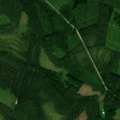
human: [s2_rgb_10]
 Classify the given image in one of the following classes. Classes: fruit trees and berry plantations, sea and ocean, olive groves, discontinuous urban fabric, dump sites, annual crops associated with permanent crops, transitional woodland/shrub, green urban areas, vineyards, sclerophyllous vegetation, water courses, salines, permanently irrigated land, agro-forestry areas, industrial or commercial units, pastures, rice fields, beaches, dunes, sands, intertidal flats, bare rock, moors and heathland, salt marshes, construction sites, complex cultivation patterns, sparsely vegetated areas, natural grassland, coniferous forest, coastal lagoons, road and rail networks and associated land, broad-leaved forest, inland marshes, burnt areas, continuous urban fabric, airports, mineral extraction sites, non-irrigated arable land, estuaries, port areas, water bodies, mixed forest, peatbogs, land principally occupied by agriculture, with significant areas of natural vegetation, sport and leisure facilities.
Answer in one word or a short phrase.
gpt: mixed forest, transitional woodland/shrub